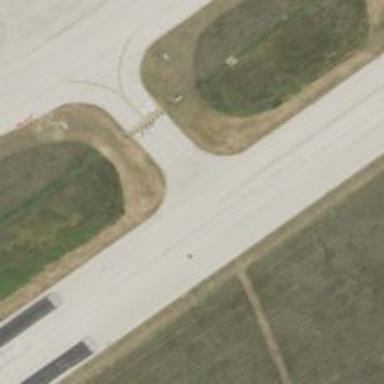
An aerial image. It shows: View of taxiway at the airport.